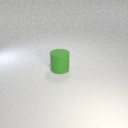
large green rubber cylinder